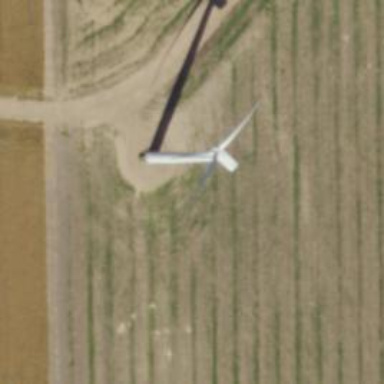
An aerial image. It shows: Wind generator powered by wind. The generator type is horizontal axis and it uses wind turbines.